Interaction volume radius: 5 \u00c5
Interaction volume height: 45 \u00c5
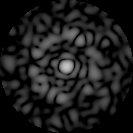
Disorder parameter: 0.8089